Question: I'm trying to draw 3 lines from my data set on the same graph, and display them using ggplot2.
I want to manually set the colours and shape to each line.
The problem is that the colours/shape are being set up based on the lexicographic order of the labels and I don't seem to have any control on what is being chosen.
This is what I've tried:
'''
px <-
ggplot(dataset) +
stat_smooth(aes(x=id, y=dataset[,4], colour="2000", linetype="2000"),se=FALSE, size=1, span=0.1, level=0.90, method="loess") +
stat_smooth(aes(x=id, y=dataset[,3], colour="500", linetype="500"),se=FALSE, size=1, span=0.1, level=0.90, method="loess") +
stat_smooth(aes(x=id, y=dataset[,2], colour="1000", linetype="1000"),se=FALSE, size=1, span=0.1, level=0.90, method="loess") +
theme(legend.title=element_blank()) +
xlab("x") +
ylab("y") +
ggtitle("px")
py <-
ggplot(dataset) +
stat_smooth(aes(x=id, y=dataset[,4], colour="1000", linetype="1000"),se=FALSE, size=1, span=0.1, level=0.90, method="loess") +
stat_smooth(aes(x=id, y=dataset[,3], colour="500", linetype="500"),se=FALSE, size=1, span=0.1, level=0.90, method="loess") +
stat_smooth(aes(x=id, y=dataset[,2], colour="2000", linetype="2000"),se=FALSE, size=1, span=0.1, level=0.90, method="loess") +
theme(legend.title=element_blank()) +
xlab("x") +
ylab("y") +
ggtitle("py")
pz <-
ggplot(dataset) +
stat_smooth(aes(x=id, y=dataset[,4], colour="B1000", linetype="B1000"),se=FALSE, size=1, span=0.1, level=0.90, method="loess") +
stat_smooth(aes(x=id, y=dataset[,3], colour="C500", linetype="C500"),se=FALSE, size=1, span=0.1, level=0.90, method="loess") +
stat_smooth(aes(x=id, y=dataset[,2], colour="A2000", linetype="A2000"),se=FALSE, size=1, span=0.1, level=0.90, method="loess") +
theme(legend.title=element_blank()) +
ylab("y") +
xlab("x") +
ggtitle("pz")
'''
This is what I get:

My data looks like this:
'''
> head(dataset)
id A B C
1 1 0 26 44
2 2 0 0 0
3 3 0 0 46
4 4 26 22 0
5 5 16 0 0
6 6 0 0 30
'''
I want to have something like the last one, with these exact colours, shapes and ordering on the legend box, but without having to put ABC before each label.
How can I do this?
PS: Even though I'm using stat_smooth, same happens with geom_line
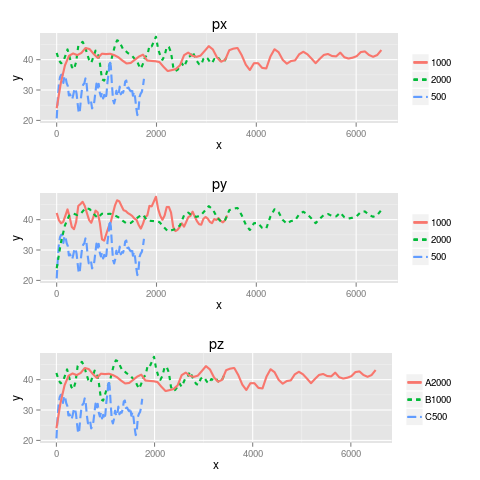
Answer: Your problems are because this is not how things are done in . If you are ever using '[' inside of 'aes()' that's a sure sign that you're doing it wrong.
Instead of three separate calls to a single 'geom', we melt a data frame and then map variables to aesthetics.
'''
dat <- read.table(text = " id A B C
1 1 0 26 44
2 2 0 0 0
3 3 0 0 46
4 4 26 22 0
5 5 16 0 0
6 6 0 0 30",header = TRUE,sep = "")
require(reshape2)
datm <- melt(dat,id.vars = 'id')
datm$variable <- factor(datm$variable,levels = c('C','A','B'))
ggplot(datm) +
geom_line(aes(x = id,y = value,colour = variable,linetype = variable))
'''
I've used 'geom_line' here because your sample data was too small to use 'geom_smooth', but it works the same way. Once you've melted your data, you control the order by adjusting the order of the levels in factor.
And you can always change the levels to something other than 'A' through 'C' of course.